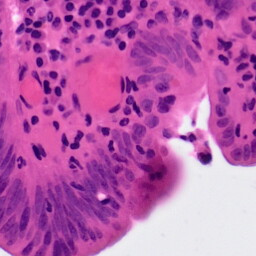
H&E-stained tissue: Colon